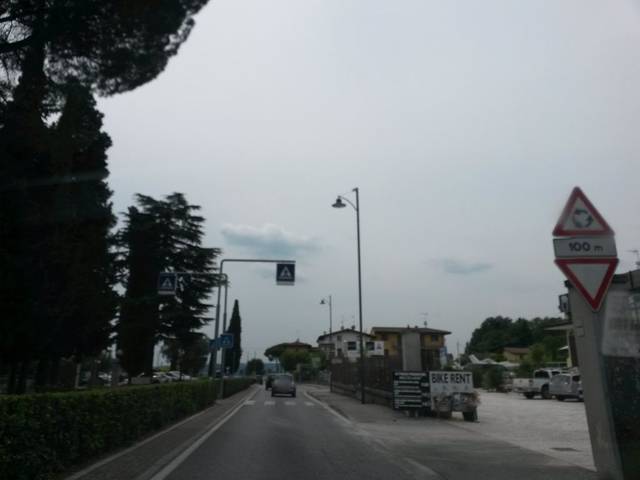
Region: Italy
Coordinates: 45.525, 10.529